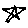
Label: star